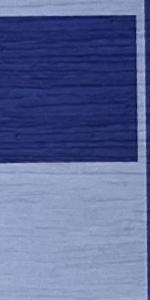
Label: Empty